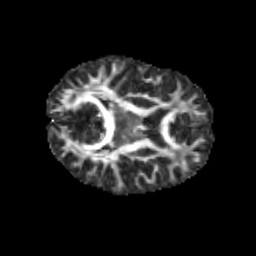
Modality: FA
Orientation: axial
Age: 12
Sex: male
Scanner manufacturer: siemens
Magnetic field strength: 3 T
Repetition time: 3.8 s
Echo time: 0.07 s